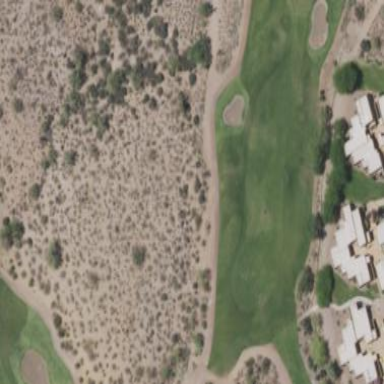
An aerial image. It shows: Golf course with rough terrain. The landuse is grass and it is designated for leisure.